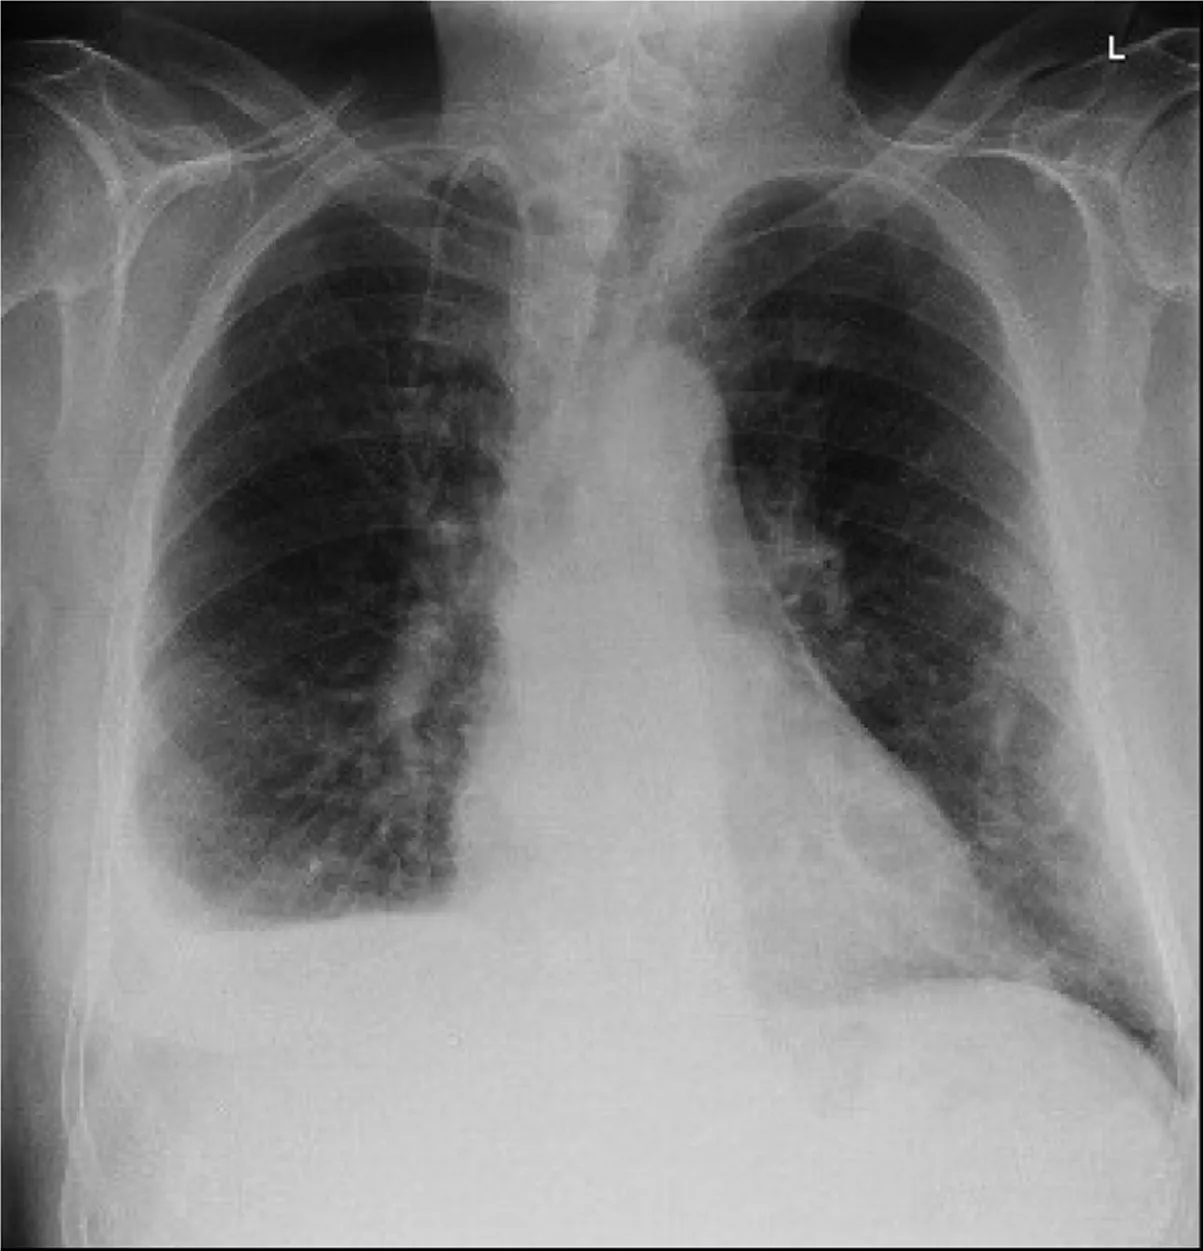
Development of a Right Pleural Effusion after Gemcitabine Treatment.
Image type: radiology (x_ray)